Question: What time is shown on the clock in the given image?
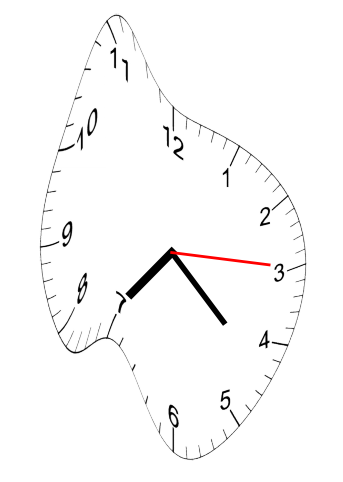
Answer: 07:22:15